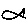
Label: fish